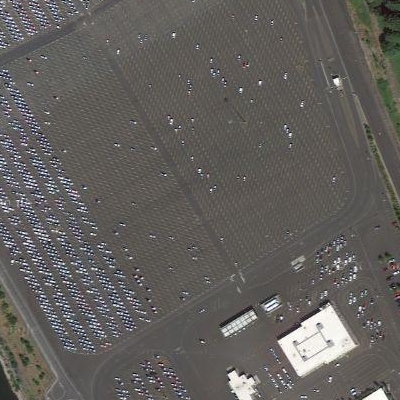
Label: Parking